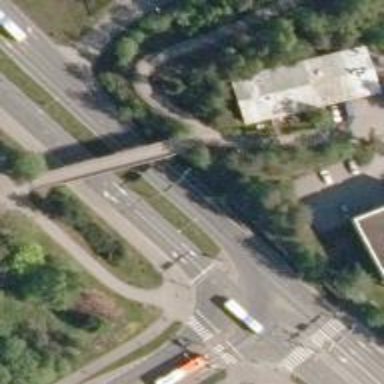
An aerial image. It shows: Cycleway bridge with asphalt surface.